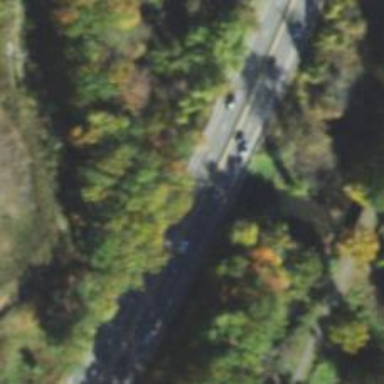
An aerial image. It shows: Asphalt bridge carrying trunk highway that is designated as motorroad and expressway.